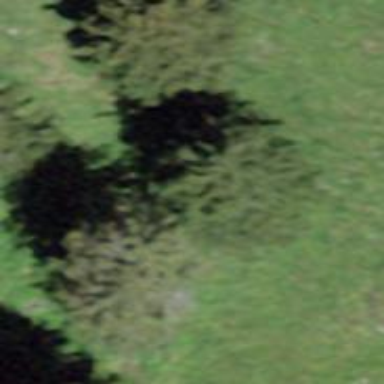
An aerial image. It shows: Needle-leaved tree in natural setting.